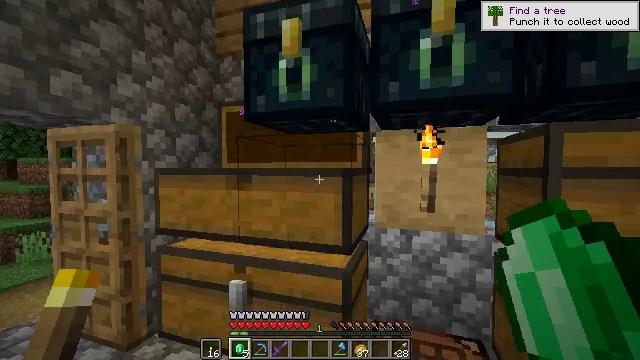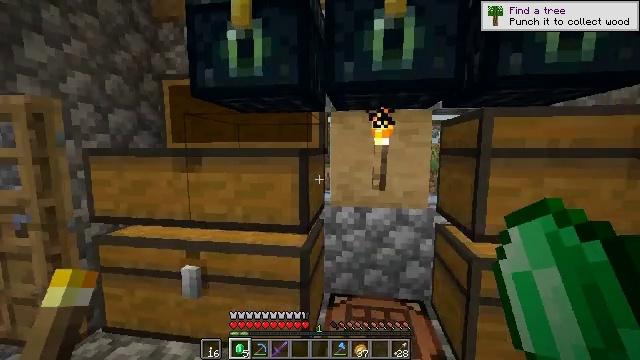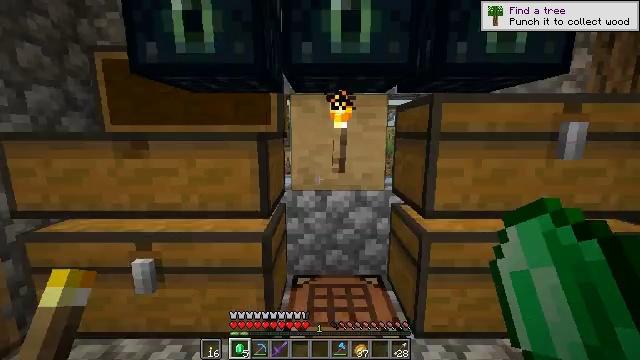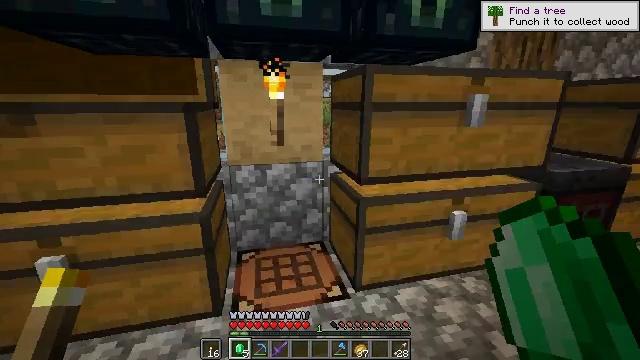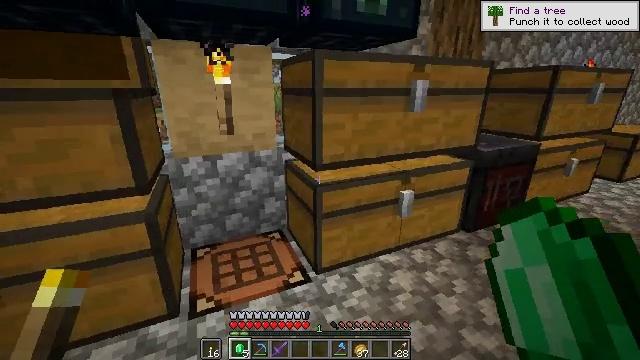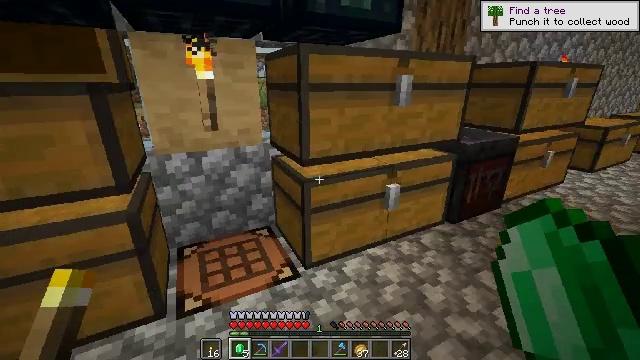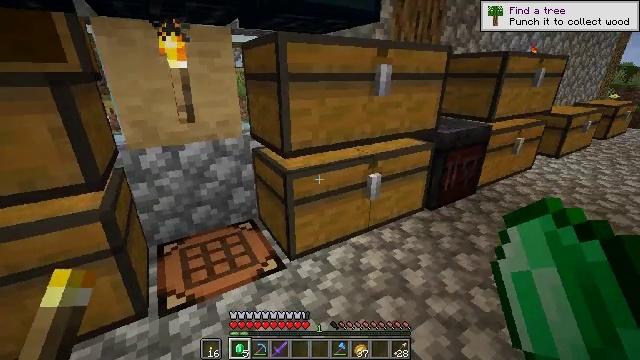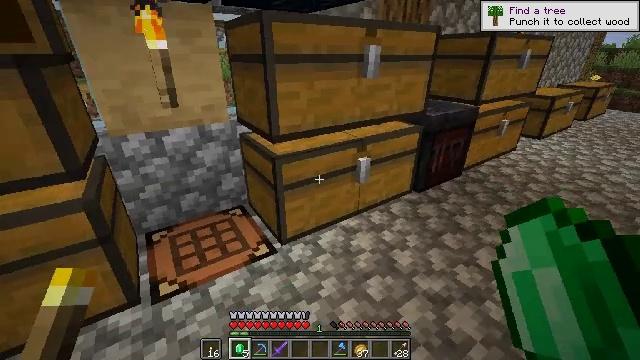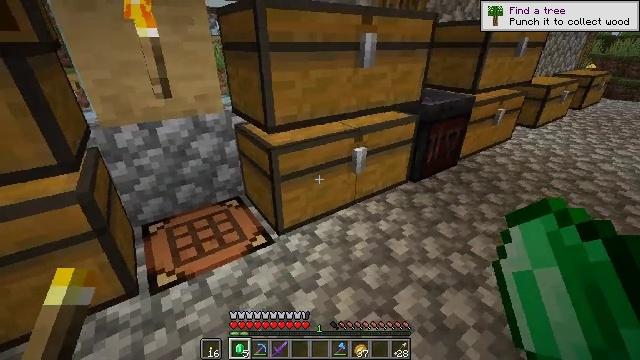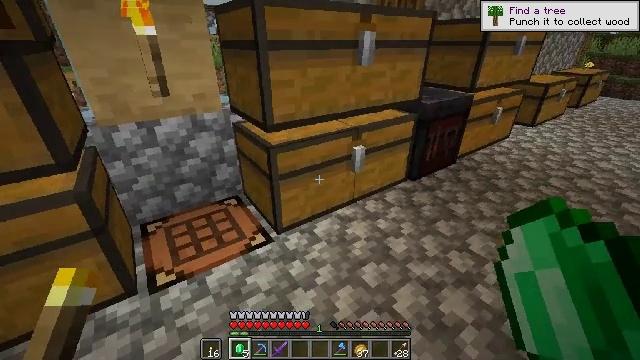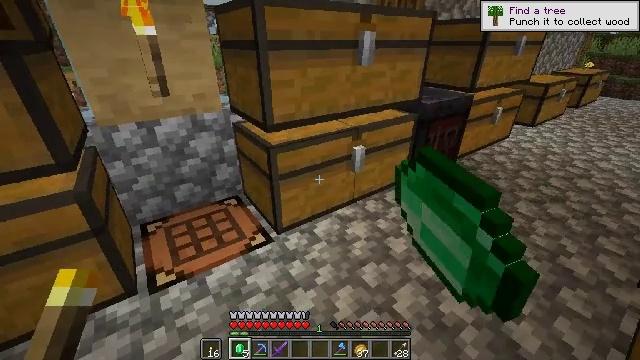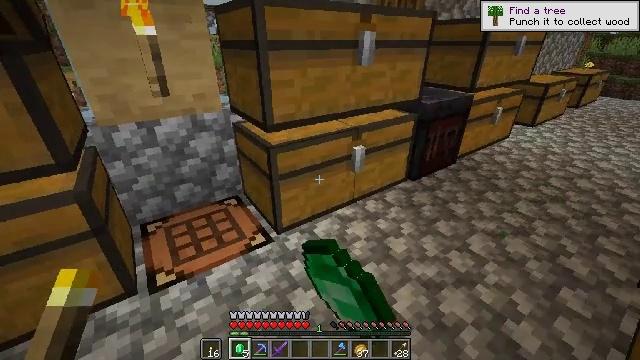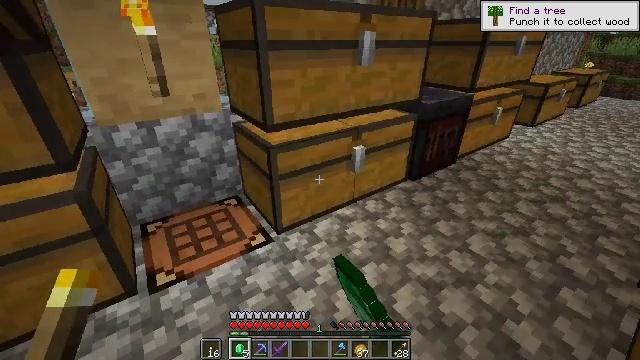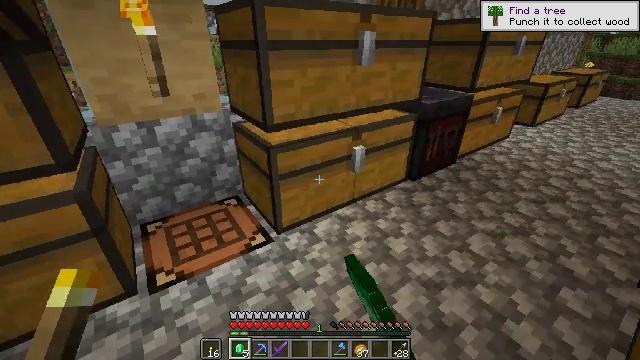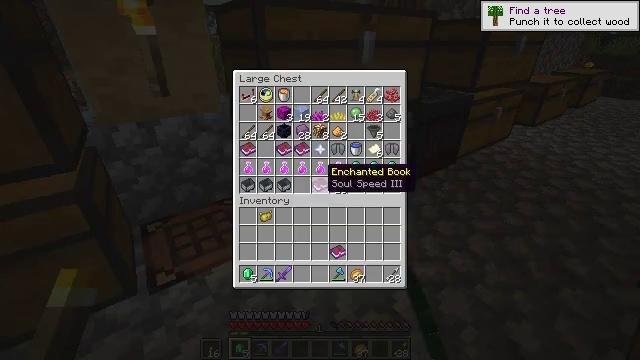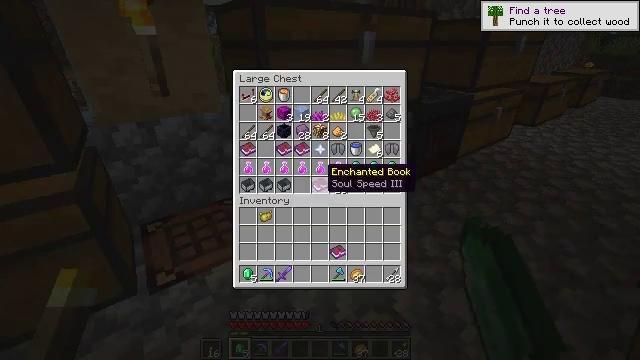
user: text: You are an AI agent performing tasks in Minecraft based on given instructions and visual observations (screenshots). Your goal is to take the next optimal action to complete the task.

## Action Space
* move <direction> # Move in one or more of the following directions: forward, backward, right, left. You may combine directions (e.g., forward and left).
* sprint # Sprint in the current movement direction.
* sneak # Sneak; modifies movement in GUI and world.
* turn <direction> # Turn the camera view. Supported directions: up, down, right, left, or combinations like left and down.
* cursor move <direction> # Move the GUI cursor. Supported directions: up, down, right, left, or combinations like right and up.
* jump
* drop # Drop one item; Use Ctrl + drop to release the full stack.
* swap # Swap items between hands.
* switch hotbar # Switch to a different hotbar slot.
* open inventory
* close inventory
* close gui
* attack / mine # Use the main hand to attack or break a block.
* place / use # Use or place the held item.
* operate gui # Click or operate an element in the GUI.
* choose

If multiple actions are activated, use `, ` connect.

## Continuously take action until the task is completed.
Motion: motion action
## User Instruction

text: Take diamonds to craft a diamond helmet.
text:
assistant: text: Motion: turn right and down
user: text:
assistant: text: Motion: turn right and down
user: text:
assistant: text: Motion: turn right and down
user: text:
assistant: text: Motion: turn right and down
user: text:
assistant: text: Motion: turn right and down
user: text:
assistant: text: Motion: turn right and down
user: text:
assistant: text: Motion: turn right and down
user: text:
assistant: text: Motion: turn down
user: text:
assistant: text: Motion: use / place
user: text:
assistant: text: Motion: use / place
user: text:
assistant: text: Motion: use / place
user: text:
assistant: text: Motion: use / place
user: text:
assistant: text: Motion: no_op
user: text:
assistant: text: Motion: open gui
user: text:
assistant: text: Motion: no_op
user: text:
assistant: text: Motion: no_op
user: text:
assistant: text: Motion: no_op
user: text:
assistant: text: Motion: cursor move up
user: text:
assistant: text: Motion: cursor move up
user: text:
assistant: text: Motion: cursor move up
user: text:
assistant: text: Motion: cursor move up
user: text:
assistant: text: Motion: no_op
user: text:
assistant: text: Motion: close gui
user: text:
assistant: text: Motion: turn up, open inventory
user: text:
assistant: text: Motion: turn left and up
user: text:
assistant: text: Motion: turn up
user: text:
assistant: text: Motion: turn up
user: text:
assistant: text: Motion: use / place
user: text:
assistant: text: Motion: use / place
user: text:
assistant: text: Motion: no_op